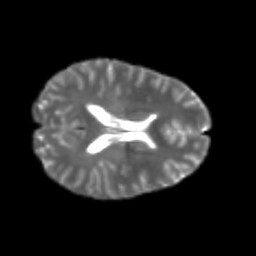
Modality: T2w
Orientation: axial
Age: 23
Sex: female
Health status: healthy
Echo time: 0.074 s